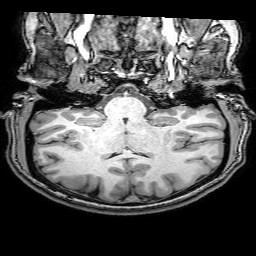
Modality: T1w
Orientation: sagittal
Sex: female
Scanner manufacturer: philips
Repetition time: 0.008158 s
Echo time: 0.00373 s